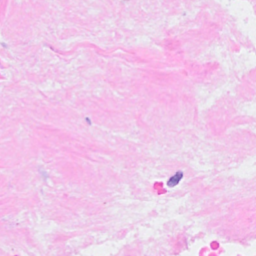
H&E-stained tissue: Breast